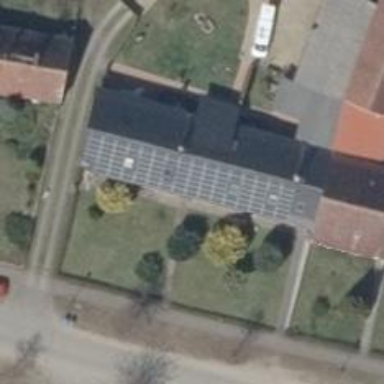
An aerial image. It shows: Solar photovoltaic panel generator producing electricity in small installation.